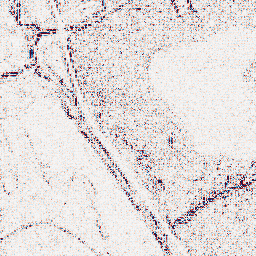
Category: wavelet
Decomposition family: wavelet_reverse_biorthogonal
Decomposition parameters: wavelet: rbio1.3
level: 1
Upsampling method: bicubic_3x
Upsampling parameters: scale: 3
Upsampling scale: 3